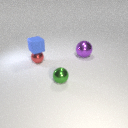
large purple metal sphere behind small red metal sphere